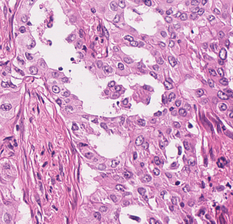
Tumor epithelial tissue: yes
Tumor-associated stroma tissue: yes
Normal tissue: no